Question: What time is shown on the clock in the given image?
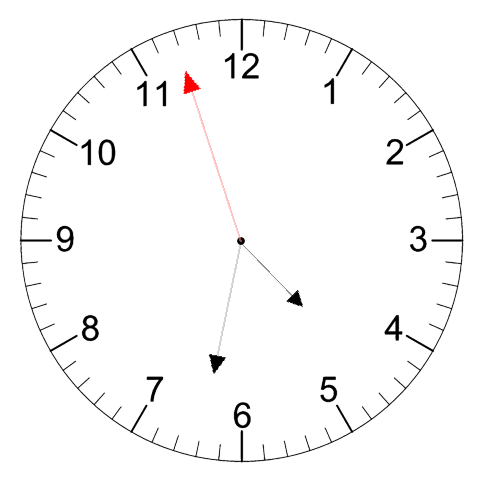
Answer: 04:31:57